Question:
I recently received this design from a potential client, and although we didn't agree to work together I was going to attempt to code the design for some practice. This is not my design (and I'm not claiming it is), and I am not intending on using it for anything, purely for practice. This is also why I blocked out the name of the company.
Anyways, I'm pretty stumped when it comes to this header/navigation area. The decorations to the side of the logo, and the logo essentially spanning two divs, really throw me off. I was wondering how any of you would go about coding this.
I was thinking just a div for each side decoration, and then the logo would have to be absolutely positioned. Is this a correct solution?
I first even tried incorporating it into the 960grid system, but that was going nowhere because the logo spanning problem made the grid very difficult.
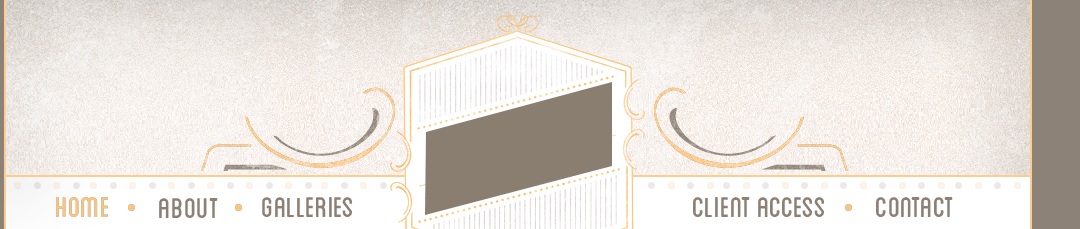
Answer: Have you seen if the client BOUGHT the font, you could always font-face the font which would make it easier for you.
Other than that, I would remove the dots between the links and the text and use the image for the background, then just create one UL giving each li a class for the page ie home, about, galleries then use some PHP to add current_page class.
Then after galleries create another li with the following markup:
'''
<li class="logo"><a href="/">Logo</a></li>
'''
Add style like so.
'''
li.logo {
background: transparent url(....) no-repeat;
width: width of logo;
height: height of logo;
display: block;
overflow: hidden;
}
li.logo a {
text-indent: -9999px;
width: 100%;
height: 100%;
display: block;
overflow: hidden;
}
'''
If you'd like me to do it for you, or show you examples I'd be happy to.